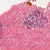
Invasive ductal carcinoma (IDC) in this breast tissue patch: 0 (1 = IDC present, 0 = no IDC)